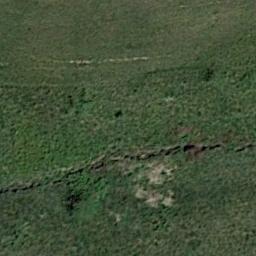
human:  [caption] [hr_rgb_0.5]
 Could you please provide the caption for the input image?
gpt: The meadow is dense but uneven .

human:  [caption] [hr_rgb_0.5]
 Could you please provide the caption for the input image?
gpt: This meadow has different sparsity in different places and a channel goes through the meadow .

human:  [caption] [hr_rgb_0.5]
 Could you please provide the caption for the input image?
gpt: The entire image is dominated by grass .

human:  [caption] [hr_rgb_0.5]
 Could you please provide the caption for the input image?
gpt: The meadow is full of green grass .

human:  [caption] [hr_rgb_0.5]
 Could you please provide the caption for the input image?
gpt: A dense meadow with many green grass .